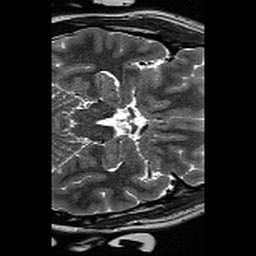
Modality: T2w
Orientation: axial